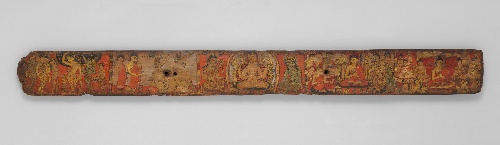
Date: 10th–11th century
Object type: Book cover
Classification: Paintings
Medium: Ink and color on wood, with metal insets
Culture: Nepal (Kathmandu Valley)
Period: Thakuri-Malla periods
Dimensions: 2 1/4 x 22 3/8 in. (5.7 x 56.8 cm)
Department: Asian Art
Credit line: Gift of John and Evelyn Kossak, The Kronos Collections and Mr. and Mrs. Peter Findlay, 1979
Accession year: 1979
Repository: Metropolitan Museum of Art, New York, NY
Tags: Bodhisattvas|Buddhism|Buddha